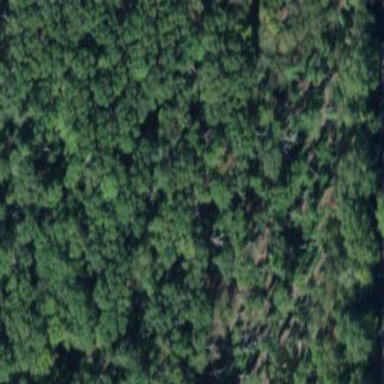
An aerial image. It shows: Beautiful woodland area.